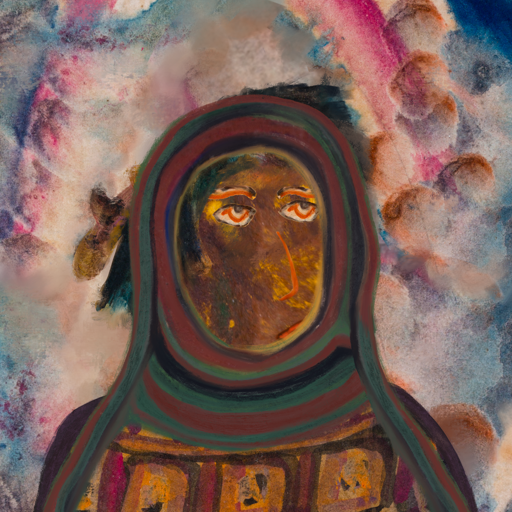
Background: Rupkatha, Head And Neck Side: Comrade, Face Side: Experience, Bust: Doll, Hair Side: Pipe, Head Accessory: After_Raid_Scarf, Second Necklace: Blank, Necklace: Blank, Baby: Blank